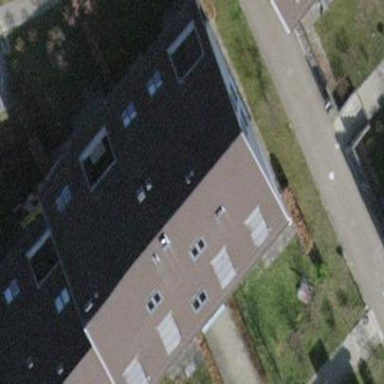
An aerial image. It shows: View of apartment building.